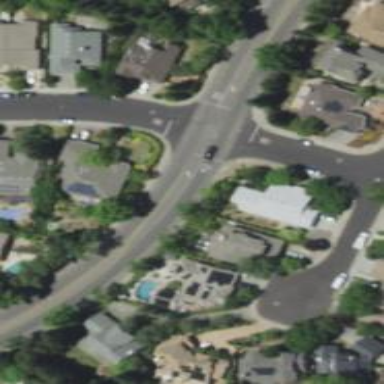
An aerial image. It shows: Road with stop sign.